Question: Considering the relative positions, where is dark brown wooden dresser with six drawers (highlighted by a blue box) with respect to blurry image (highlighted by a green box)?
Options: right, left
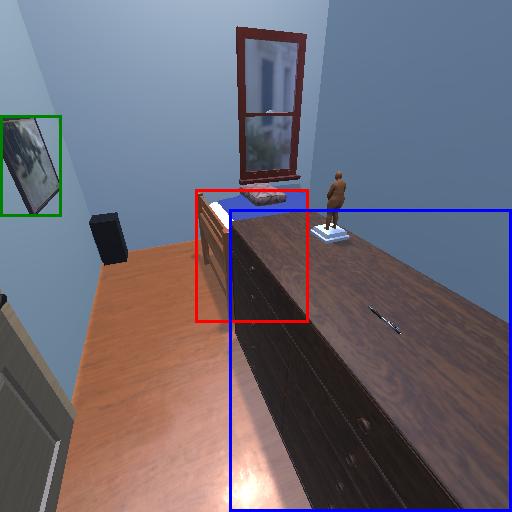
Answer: right